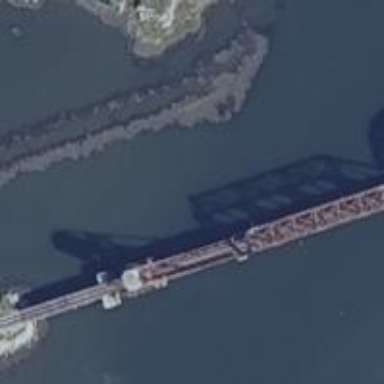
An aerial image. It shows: Movable bridge over railway.